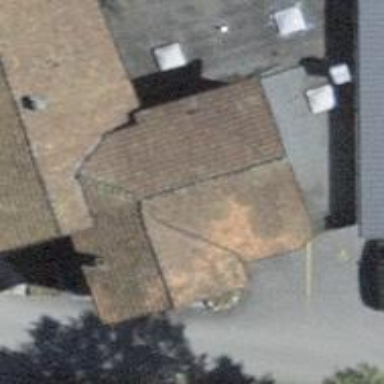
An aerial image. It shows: Restaurant.